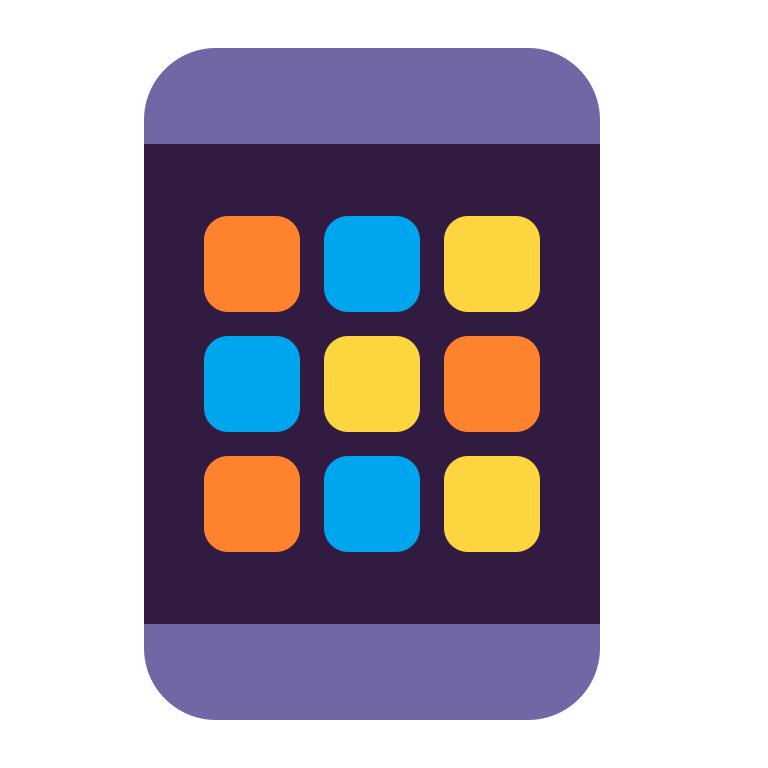
mobile phone flat